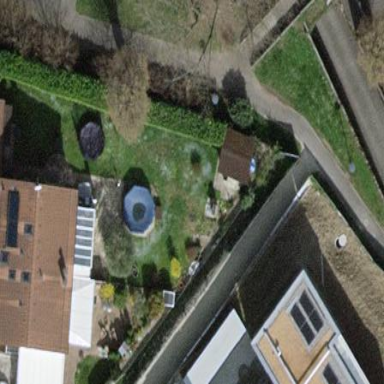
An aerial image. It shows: Garden surrounded by fence.